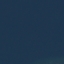
Land use / land cover: SeaLake